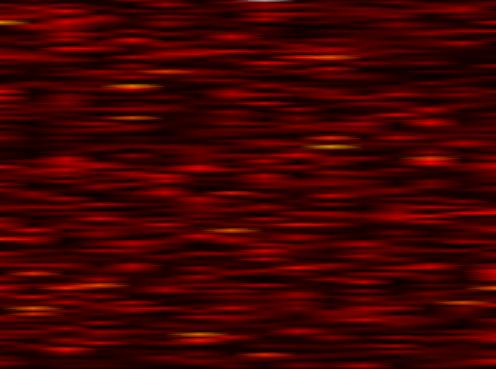
Label: FOFDM